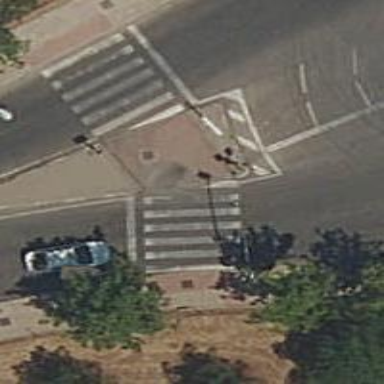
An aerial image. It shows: Road with traffic signals at crossing.